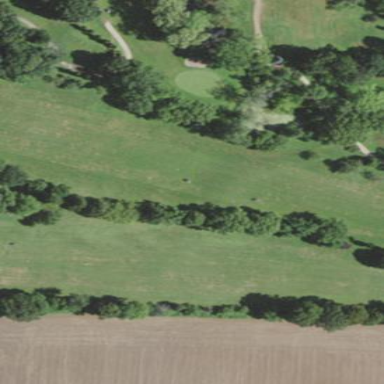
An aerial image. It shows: Golf fairway surrounded by grass.